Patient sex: F
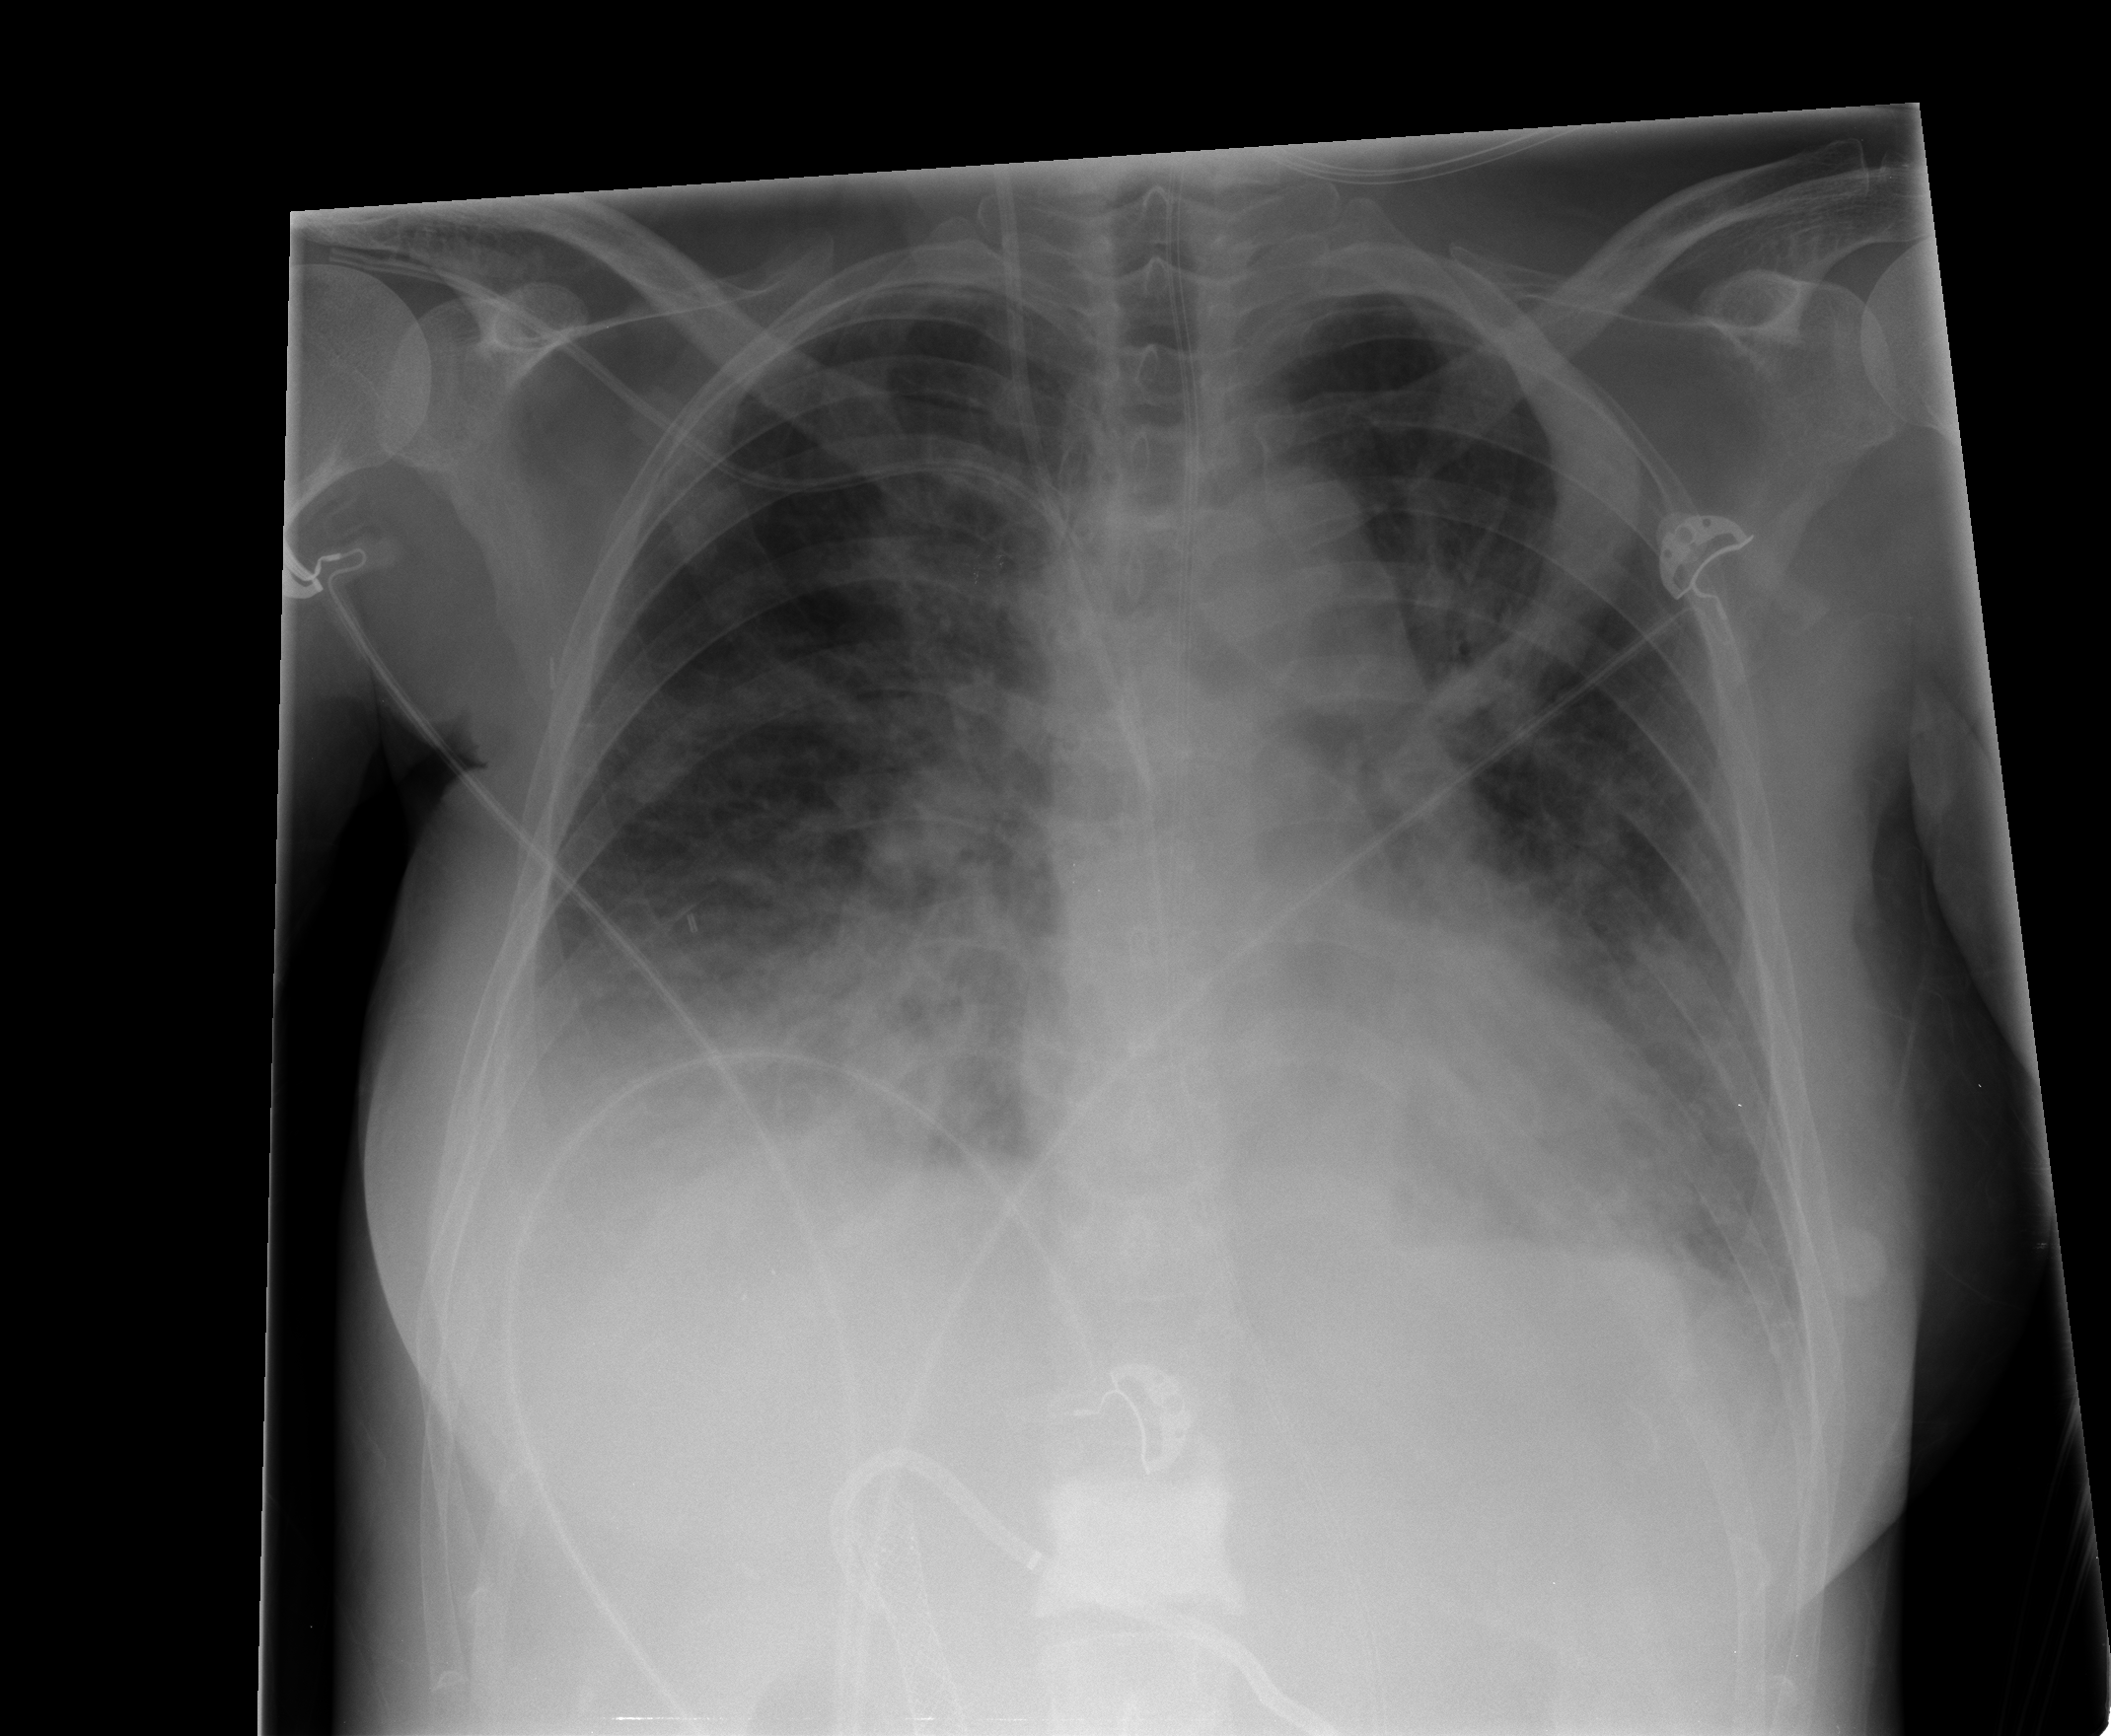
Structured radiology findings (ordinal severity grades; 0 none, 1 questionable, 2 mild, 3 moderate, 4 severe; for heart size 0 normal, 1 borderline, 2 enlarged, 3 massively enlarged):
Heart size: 1
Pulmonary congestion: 3
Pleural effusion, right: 2
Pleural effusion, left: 1
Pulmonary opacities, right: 2
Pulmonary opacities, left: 2
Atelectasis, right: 2
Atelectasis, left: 2